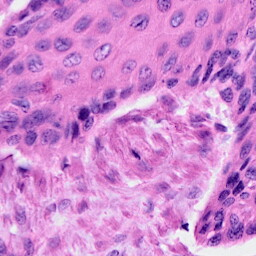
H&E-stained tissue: Cervix